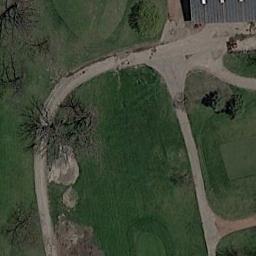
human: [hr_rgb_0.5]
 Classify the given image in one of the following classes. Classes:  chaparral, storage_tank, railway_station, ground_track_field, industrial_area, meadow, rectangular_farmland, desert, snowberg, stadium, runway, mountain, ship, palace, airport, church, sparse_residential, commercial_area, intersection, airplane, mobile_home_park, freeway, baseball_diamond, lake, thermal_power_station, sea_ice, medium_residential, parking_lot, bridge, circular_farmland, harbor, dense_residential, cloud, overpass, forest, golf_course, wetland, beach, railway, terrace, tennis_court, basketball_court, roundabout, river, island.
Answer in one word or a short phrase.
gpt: golf_course